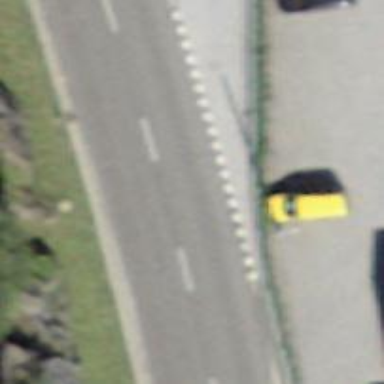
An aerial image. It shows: Secondary road with asphalt surface.